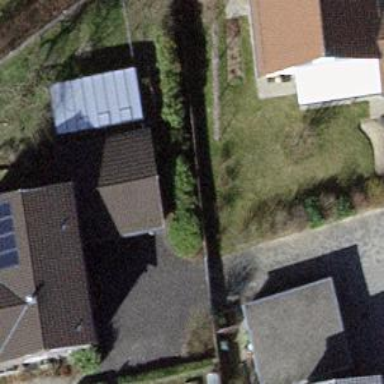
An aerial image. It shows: Detached building with gabled roof.